Question: I am trying to build a simple OAuth Client for Android in Eclipse.
I followed the instructions from <URL>
Downloaded the zip file and added 'google-api-client-1.6.0-beta.jar' to my build path in Eclipse. All the 13 dependencies now show up under Referenced Libraries as shown below.

The code is simple. I have just done the following changes to the default Activity.
'''
public class Testing1Activity extends Activity {
/** Called when the activity is first created. */
final String TAG = getClass().getName();
public static final String CLIENT_ID = "";
public static final String CLIENT_SECRET = "";
public static final String REDIRECT_URI = "";
public static final String SCOPE = "https://www.googleapis.com/auth/latitude.all.best";
@Override
public void onCreate(Bundle savedInstanceState) {
super.onCreate(savedInstanceState);
setContentView(R.layout.main);
Json s = new Json();
String authorizationUrl = new GoogleAuthorizationRequestUrl(CLIENT_ID, REDIRECT_URI, SCOPE)
.build();
}
}
'''
I keep getting this damn error. :(
'''
W/dalvikvm( 591): Unable to resolve superclass of Lcom/google/api/client/googleapis/auth/oauth2/draft10/GoogleAuthorizationRequestUrl; (18)
W/dalvikvm( 591): Link of class 'Lcom/google/api/client/googleapis/auth/oauth2/draft10/GoogleAuthorizationRequestUrl;' failed
E/dalvikvm( 591): Could not find class 'com.google.api.client.googleapis.auth.oauth2.draft10.GoogleAuthorizationRequestUrl', referenced from method com.rahul.Testing1Activity.onCreate
W/dalvikvm( 591): VFY: unable to resolve new-instance 37 (Lcom/google/api/client/googleapis/auth/oauth2/draft10/GoogleAuthorizationRequestUrl;) in Lcom/rahul/Testing1Activity;
D/dalvikvm( 591): VFY: replacing opcode 0x22 at 0x000d
D/dalvikvm( 591): VFY: dead code 0x000f-001c in Lcom/rahul/Testing1Activity;.onCreate (Landroid/os/Bundle;)V
D/AndroidRuntime( 591): Shutting down VM
W/dalvikvm( 591): threadid=1: thread exiting with uncaught exception (group=0x40015560)
E/AndroidRuntime( 591): FATAL EXCEPTION: main
E/AndroidRuntime( 591): java.lang.NoClassDefFoundError: com.google.api.client.googleapis.auth.oauth2.draft10.GoogleAuthorizationRequestUrl
E/AndroidRuntime( 591): at com.rahul.Testing1Activity.onCreate(Testing1Activity.java:25)
'''
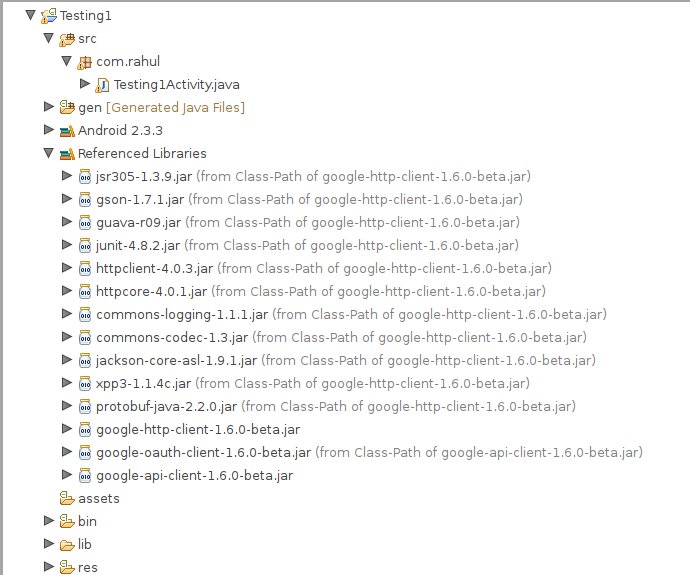
Answer: So I finally figured it out myself.
Although eclipse shows all the dependent libs under referenced libraries they are not added to the final apk. One has to explicitly add each one of them to the build path one by one.
Also adding all the dependent libs from zips will create conflicts since some of these api's are already part of the Android framework. They don't need to be added.